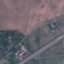
Land use / land cover: Highway